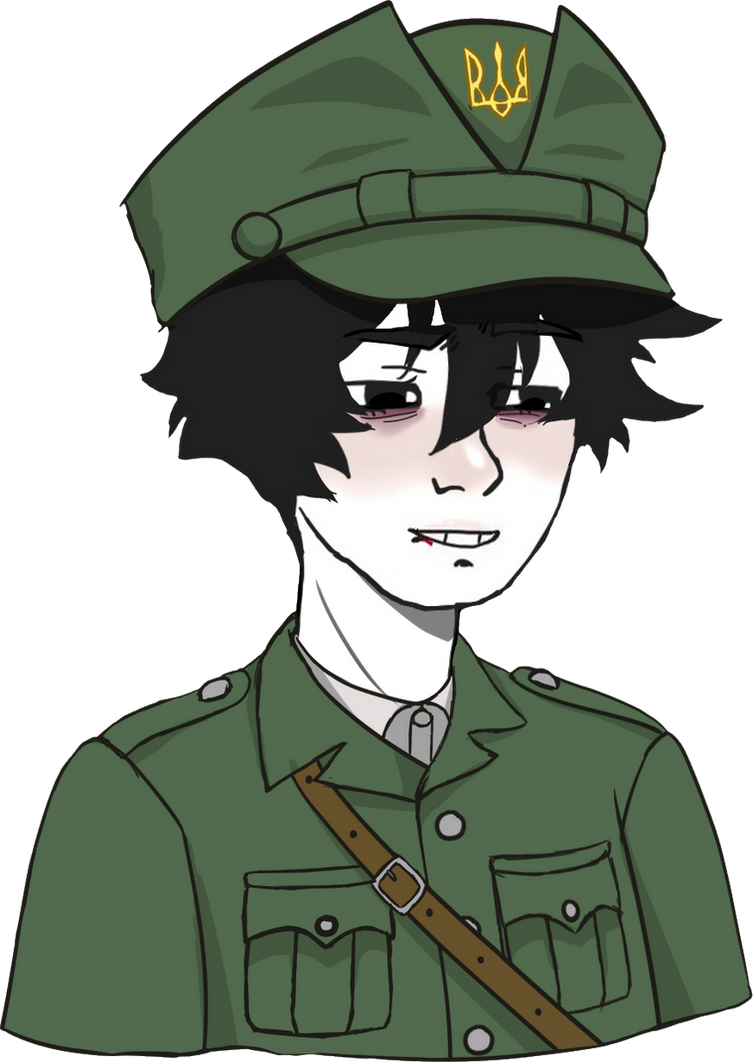
Label: 5_Twinkjak